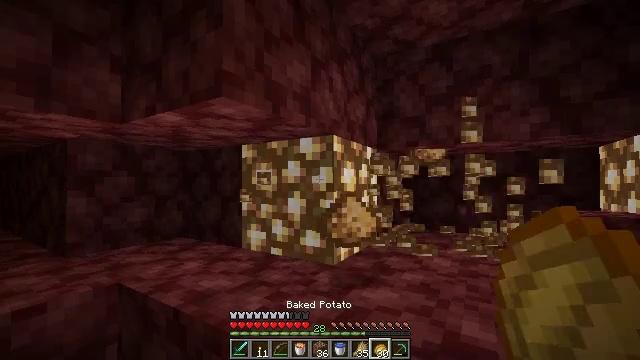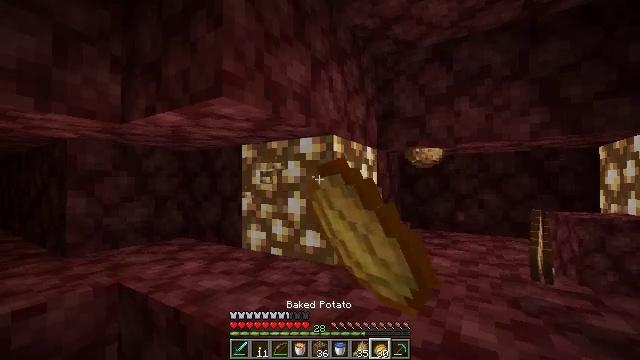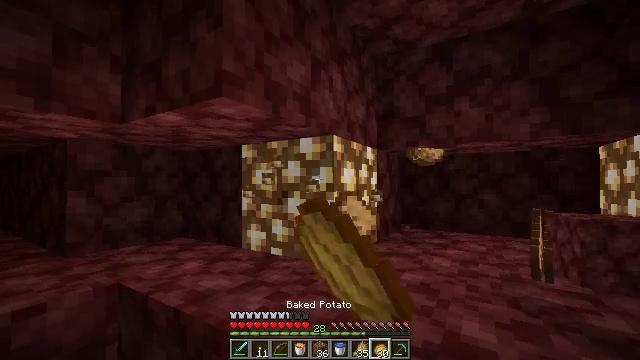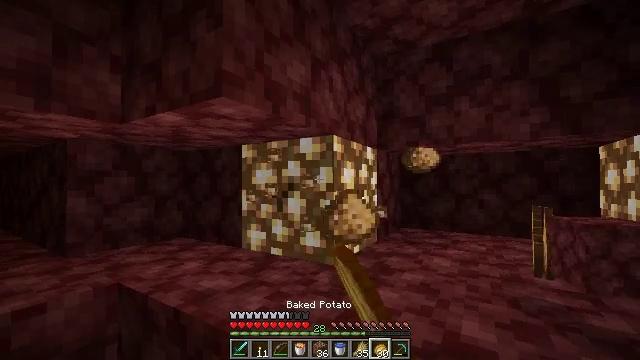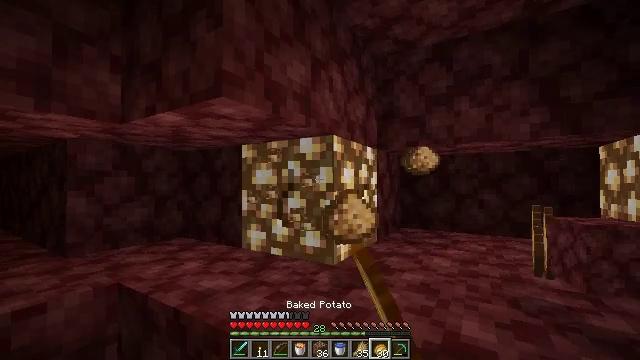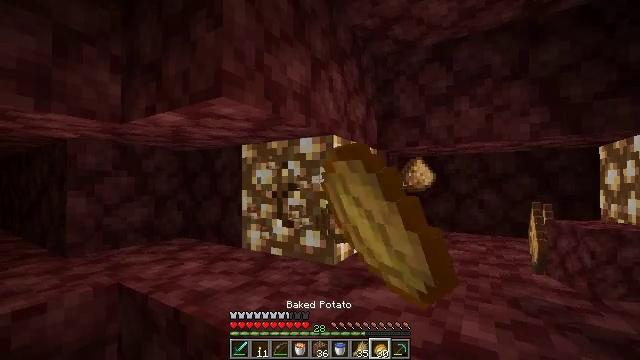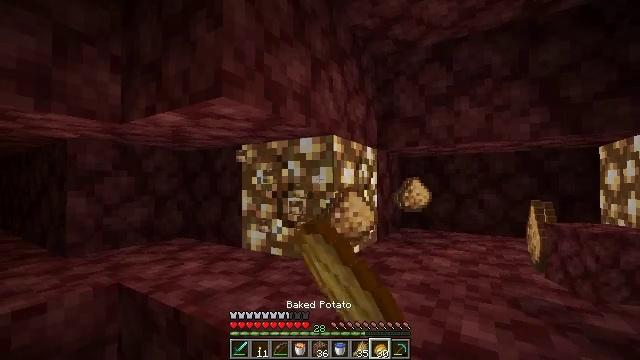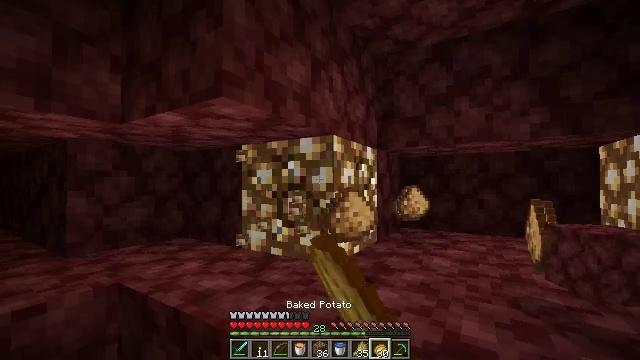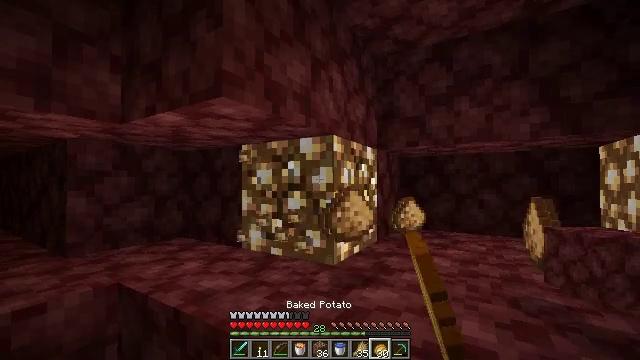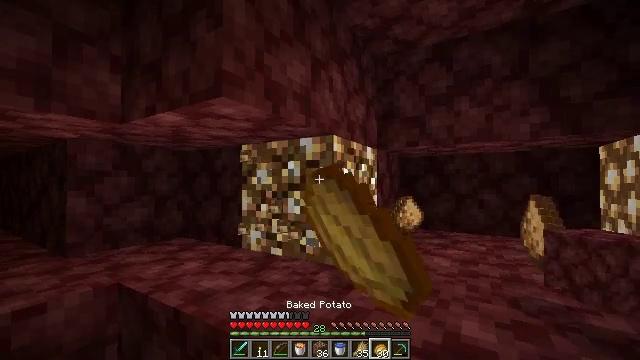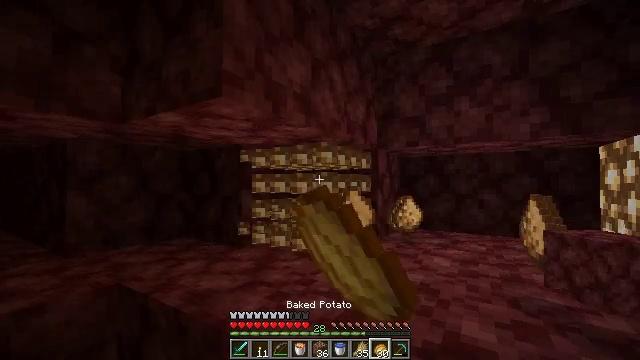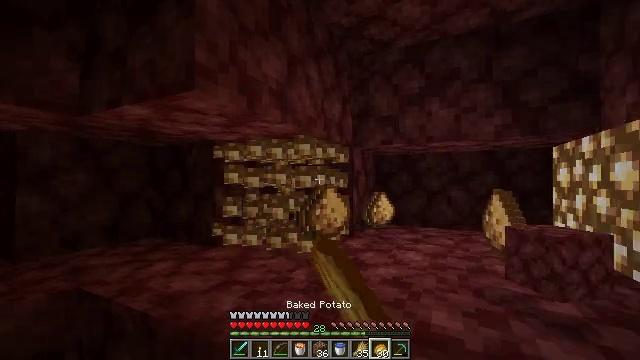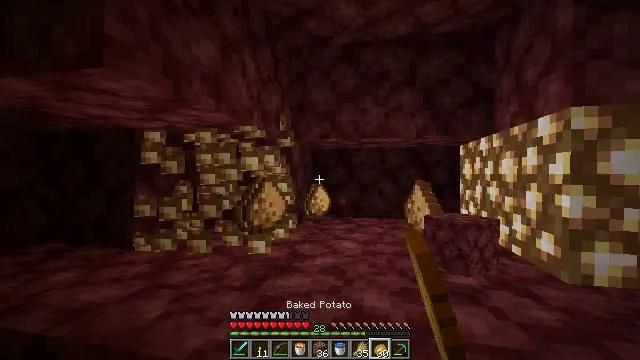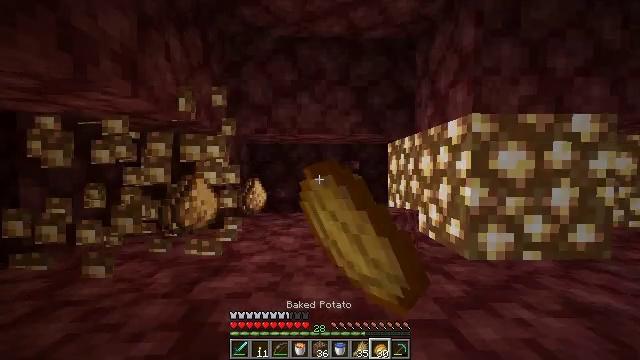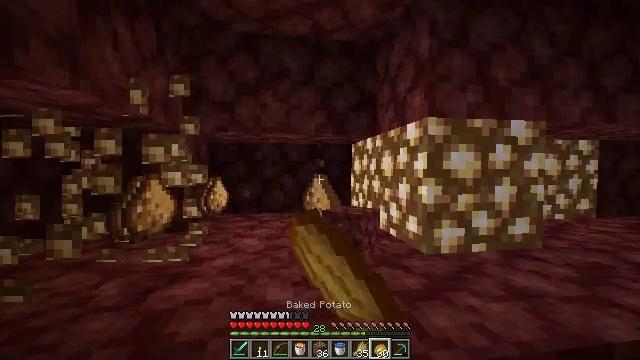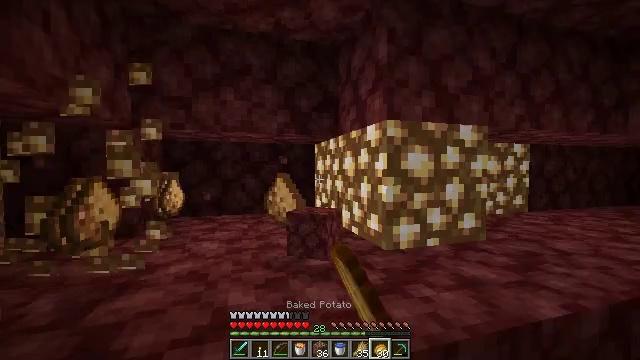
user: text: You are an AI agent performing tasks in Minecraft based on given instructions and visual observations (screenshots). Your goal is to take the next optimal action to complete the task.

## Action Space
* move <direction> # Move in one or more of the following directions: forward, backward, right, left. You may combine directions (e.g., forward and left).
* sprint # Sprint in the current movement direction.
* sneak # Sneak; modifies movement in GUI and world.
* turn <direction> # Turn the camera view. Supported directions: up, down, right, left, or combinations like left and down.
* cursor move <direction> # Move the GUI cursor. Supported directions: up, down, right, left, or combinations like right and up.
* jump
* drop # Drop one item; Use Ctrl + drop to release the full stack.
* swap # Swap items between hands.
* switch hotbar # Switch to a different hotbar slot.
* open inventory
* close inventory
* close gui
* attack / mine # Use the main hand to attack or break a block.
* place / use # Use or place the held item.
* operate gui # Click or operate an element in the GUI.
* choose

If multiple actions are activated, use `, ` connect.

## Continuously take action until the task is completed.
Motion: motion action
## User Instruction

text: Break the glowstone to gather its dust.
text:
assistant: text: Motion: attack / mine
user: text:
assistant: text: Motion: attack / mine
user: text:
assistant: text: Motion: attack / mine
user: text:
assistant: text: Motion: attack / mine
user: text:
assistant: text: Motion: attack / mine
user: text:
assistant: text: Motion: attack / mine
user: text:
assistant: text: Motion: attack / mine
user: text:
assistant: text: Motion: attack / mine
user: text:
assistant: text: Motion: attack / mine
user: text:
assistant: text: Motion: attack / mine
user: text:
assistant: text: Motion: turn right, attack / mine
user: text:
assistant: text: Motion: turn right and down, attack / mine
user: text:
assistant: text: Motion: turn right and down, attack / mine
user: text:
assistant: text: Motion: turn right, attack / mine
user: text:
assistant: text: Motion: turn right, attack / mine
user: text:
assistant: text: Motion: turn right and up, attack / mine
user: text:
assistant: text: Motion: turn right, attack / mine
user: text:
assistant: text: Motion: attack / mine
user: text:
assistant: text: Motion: attack / mine
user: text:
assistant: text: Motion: attack / mine
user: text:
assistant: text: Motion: attack / mine
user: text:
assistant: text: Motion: attack / mine
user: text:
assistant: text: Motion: attack / mine
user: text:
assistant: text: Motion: attack / mine
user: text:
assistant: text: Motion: attack / mine
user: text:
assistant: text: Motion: attack / mine
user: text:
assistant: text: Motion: attack / mine
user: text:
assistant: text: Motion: attack / mine
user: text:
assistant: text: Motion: attack / mine
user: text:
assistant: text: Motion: attack / mine